Interaction volume radius: 5 \u00c5
Interaction volume height: 50 \u00c5
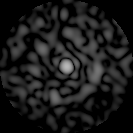
Disorder parameter: 0.8424